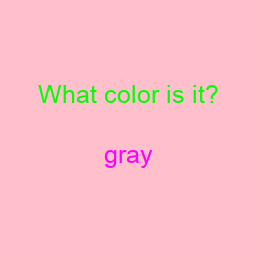
Color: magenta
Color name shown: gray
Background color: pink
Question text color: lime